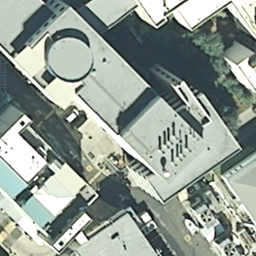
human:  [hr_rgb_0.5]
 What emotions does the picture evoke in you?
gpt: buildings